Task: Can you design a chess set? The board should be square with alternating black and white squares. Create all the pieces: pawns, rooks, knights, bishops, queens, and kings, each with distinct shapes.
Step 263:
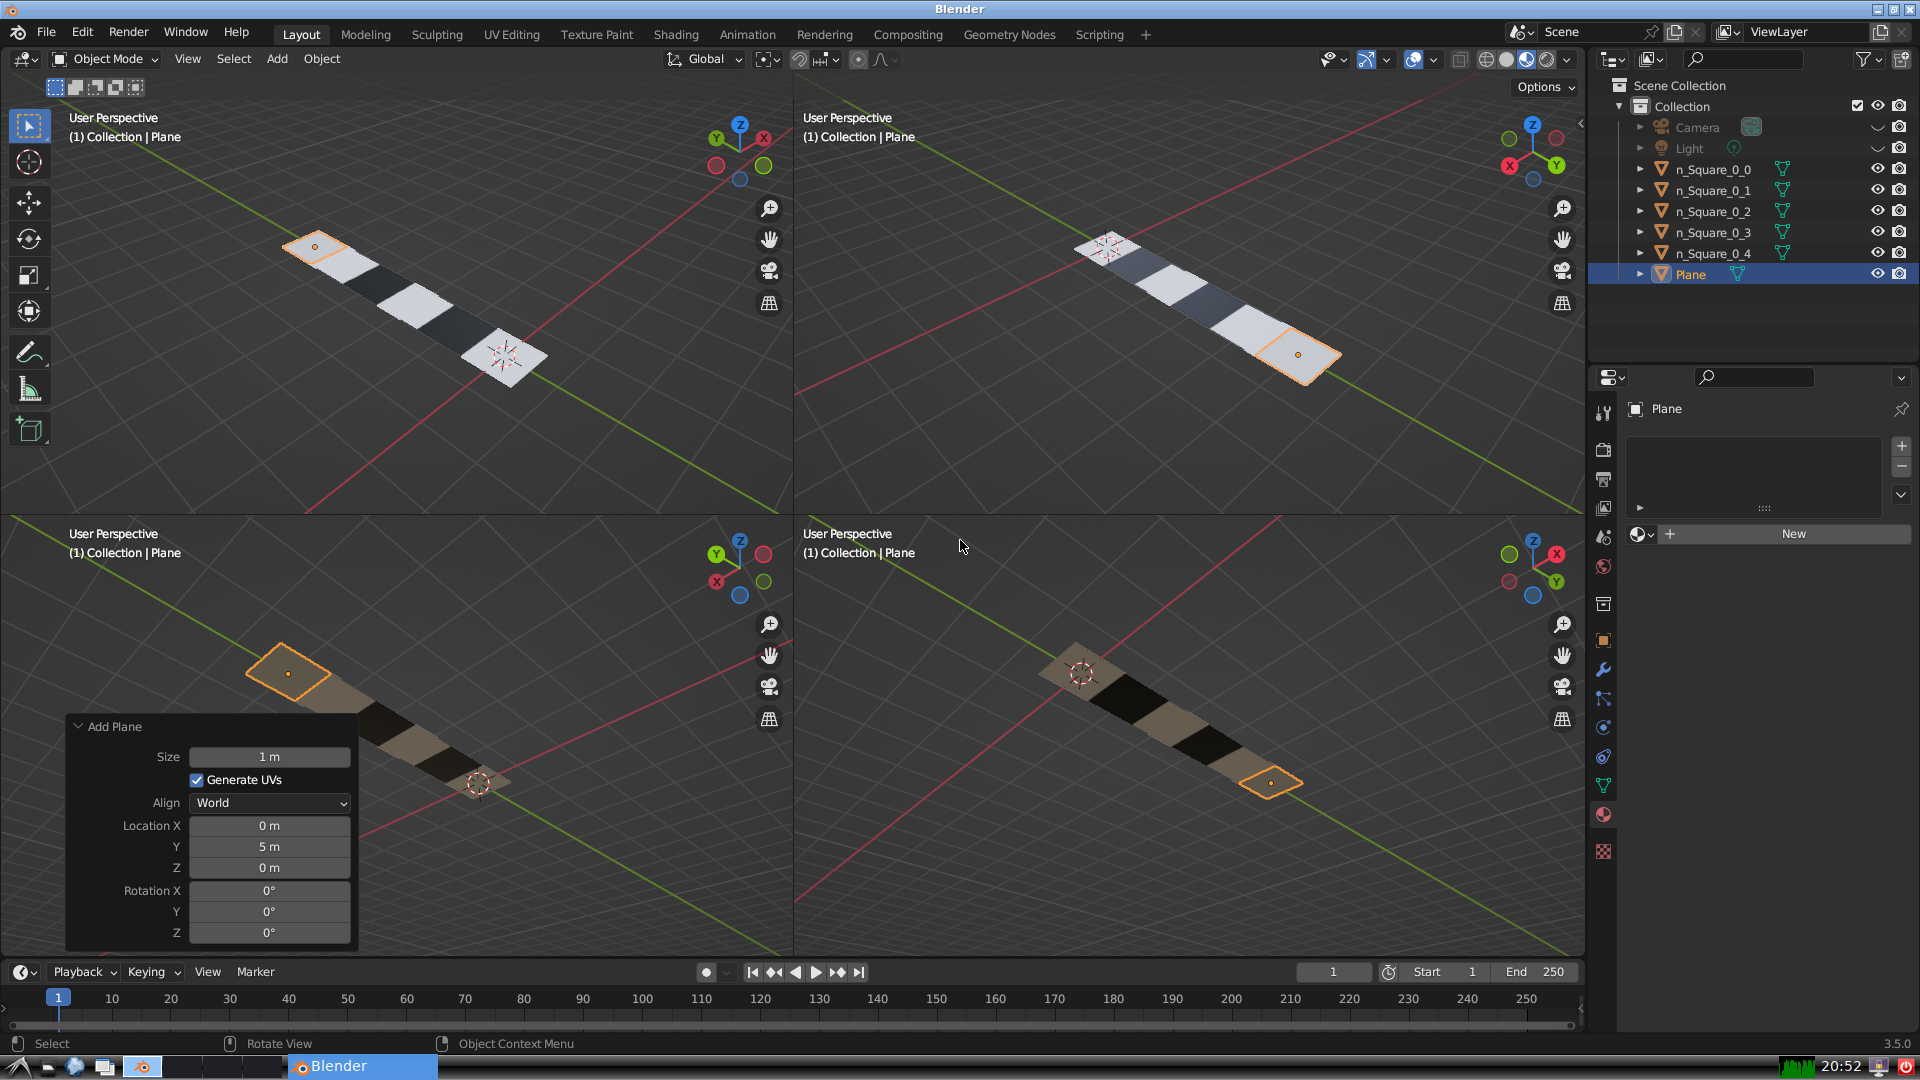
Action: {"mouse_move": [1608, 631]}